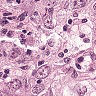
Metastatic tissue present: yes